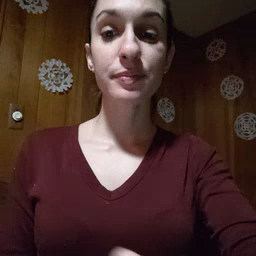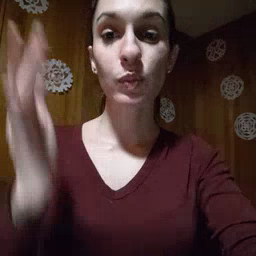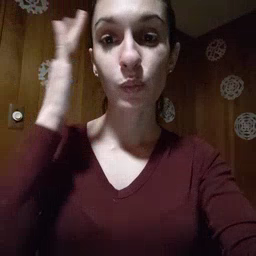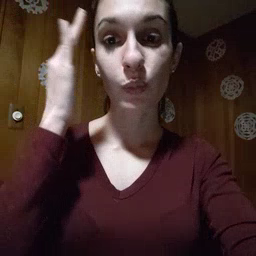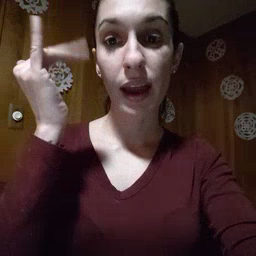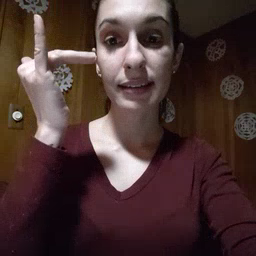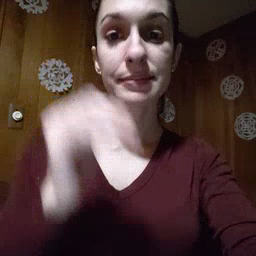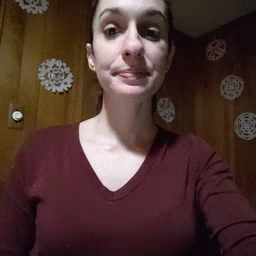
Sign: why